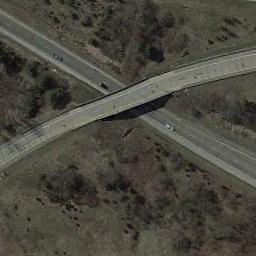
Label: overpass